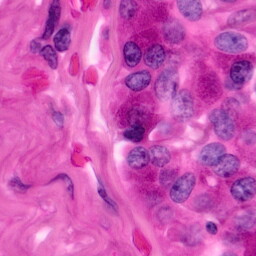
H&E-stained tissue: Pancreatic